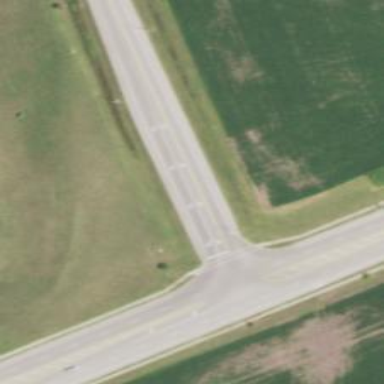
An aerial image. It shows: Road with left marking.